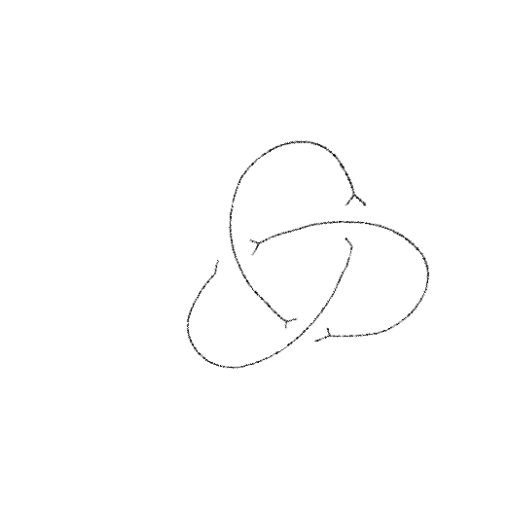
Crossing number: 3